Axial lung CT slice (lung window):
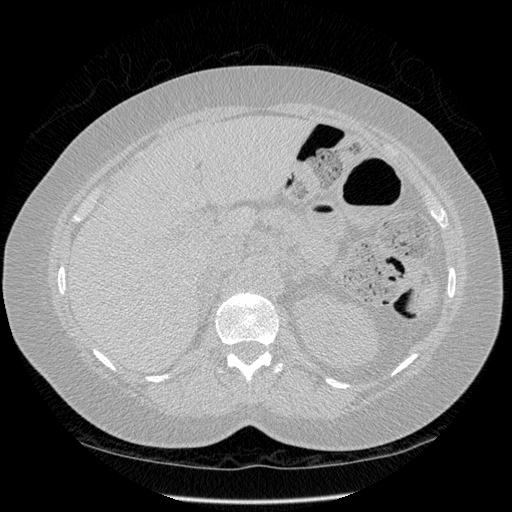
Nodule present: no